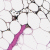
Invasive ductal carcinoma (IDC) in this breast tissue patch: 0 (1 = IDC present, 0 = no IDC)